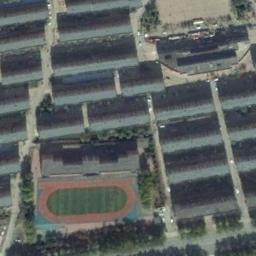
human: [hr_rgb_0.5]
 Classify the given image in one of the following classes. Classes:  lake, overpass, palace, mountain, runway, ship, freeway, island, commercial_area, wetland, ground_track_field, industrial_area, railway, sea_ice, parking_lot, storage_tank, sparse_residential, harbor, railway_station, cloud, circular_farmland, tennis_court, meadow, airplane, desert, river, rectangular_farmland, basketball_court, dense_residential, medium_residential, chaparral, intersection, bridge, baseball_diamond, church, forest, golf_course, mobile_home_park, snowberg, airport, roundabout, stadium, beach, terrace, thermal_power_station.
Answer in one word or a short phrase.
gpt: ground_track_field